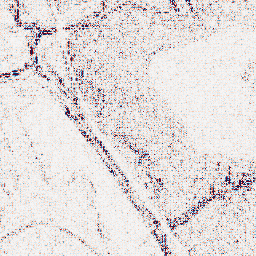
Category: wavelet
Decomposition family: wavelet_reverse_biorthogonal
Decomposition parameters: wavelet: rbio2.4
level: 1
Upsampling method: sinc_hamming
Upsampling parameters: scale: 2
kernel_size: 4
Upsampling scale: 2